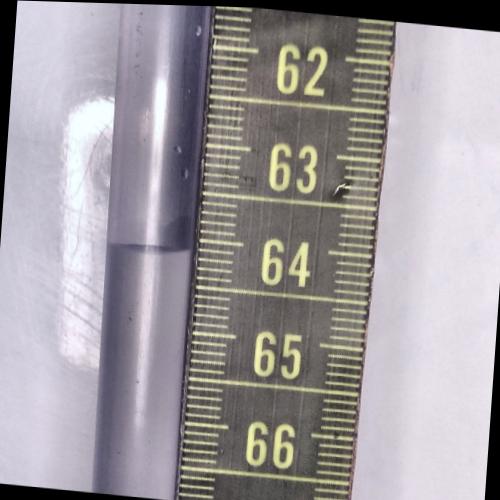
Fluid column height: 64.1 cm